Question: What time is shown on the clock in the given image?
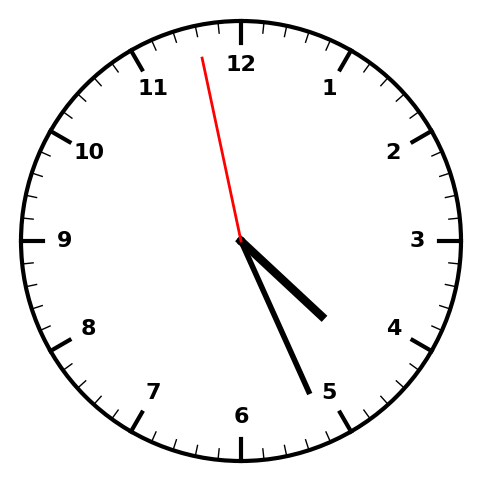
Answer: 04:25:58